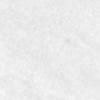
Label: no_change